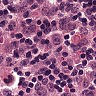
Metastatic tissue present: no